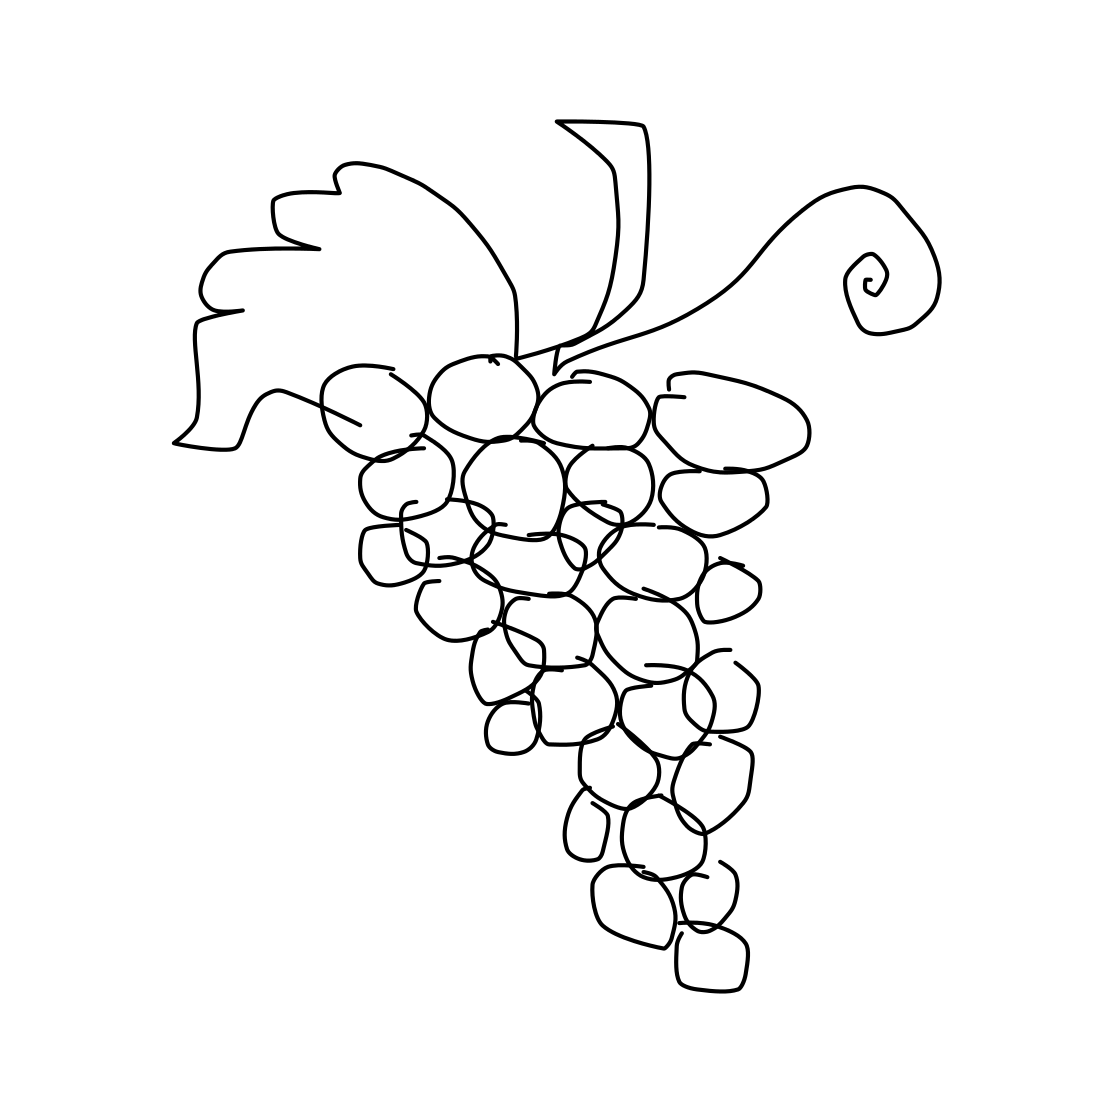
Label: grapes